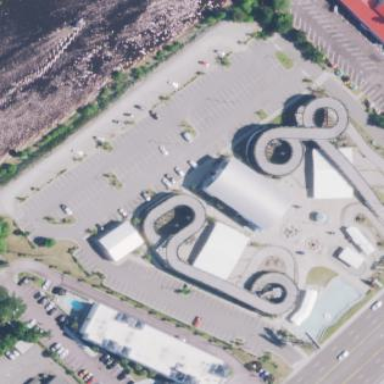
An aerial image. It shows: Karting raceway for sports activities.